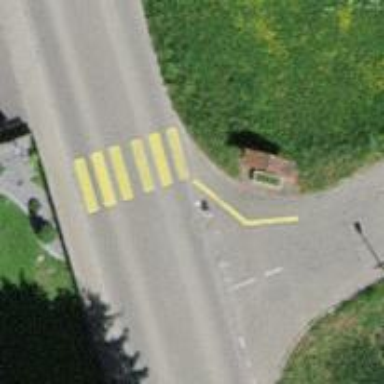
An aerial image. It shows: Uncontrolled zebra crossing on the road.